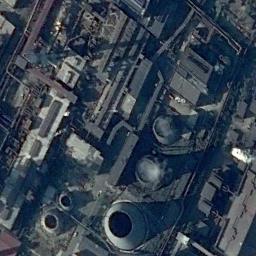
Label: thermal_power_station